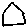
Label: house